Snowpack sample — Snodgrass Mountain, Crested Butte, Colorado (2/4/25, 12:06 PM MST)
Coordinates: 38.923, -106.968
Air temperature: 35 °F
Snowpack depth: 80 cm
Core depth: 50 cm
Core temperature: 30.2 °F
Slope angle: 14°, slope face: 78°
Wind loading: low
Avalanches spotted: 0
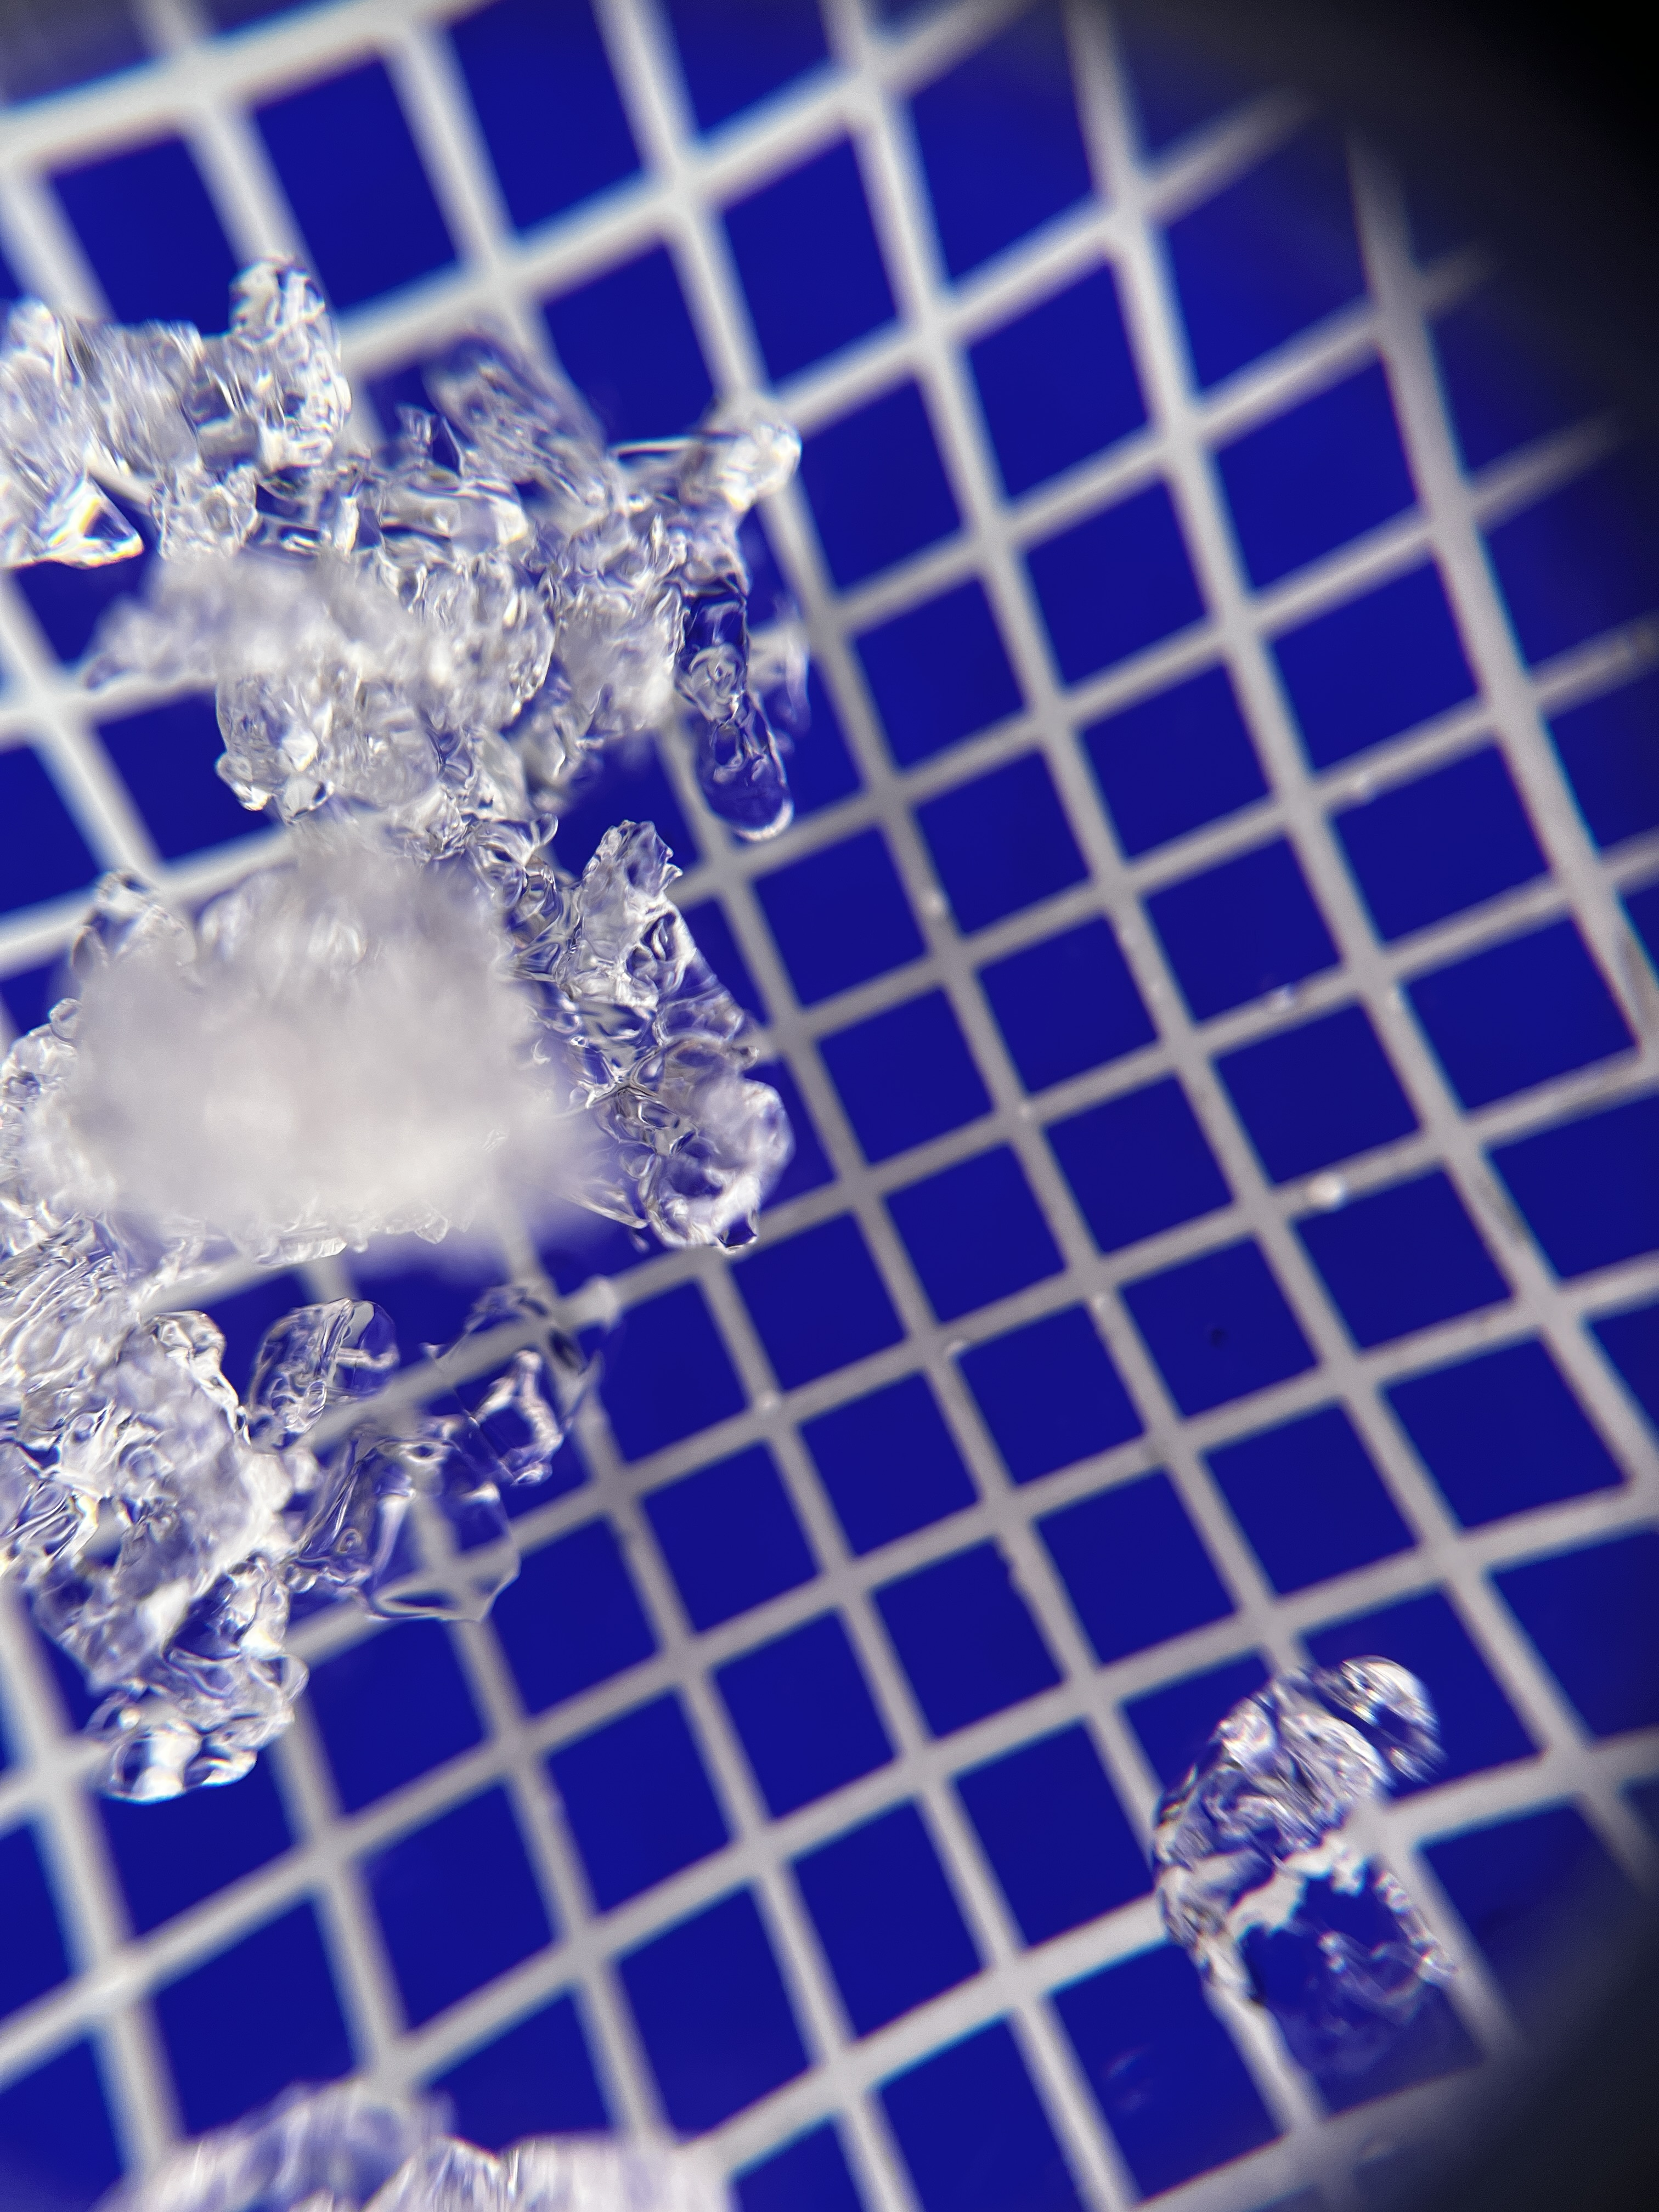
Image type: magnified_profile
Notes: No avalanches nearby, unusually warm weather for the last month reported by residents, Collected 25 yards from treeline